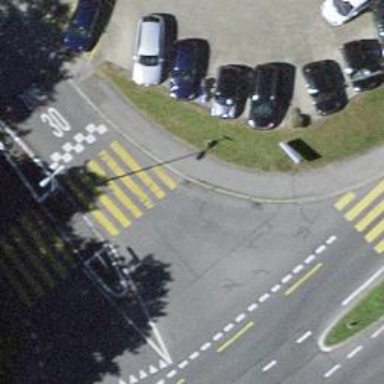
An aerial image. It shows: Kerb barrier.